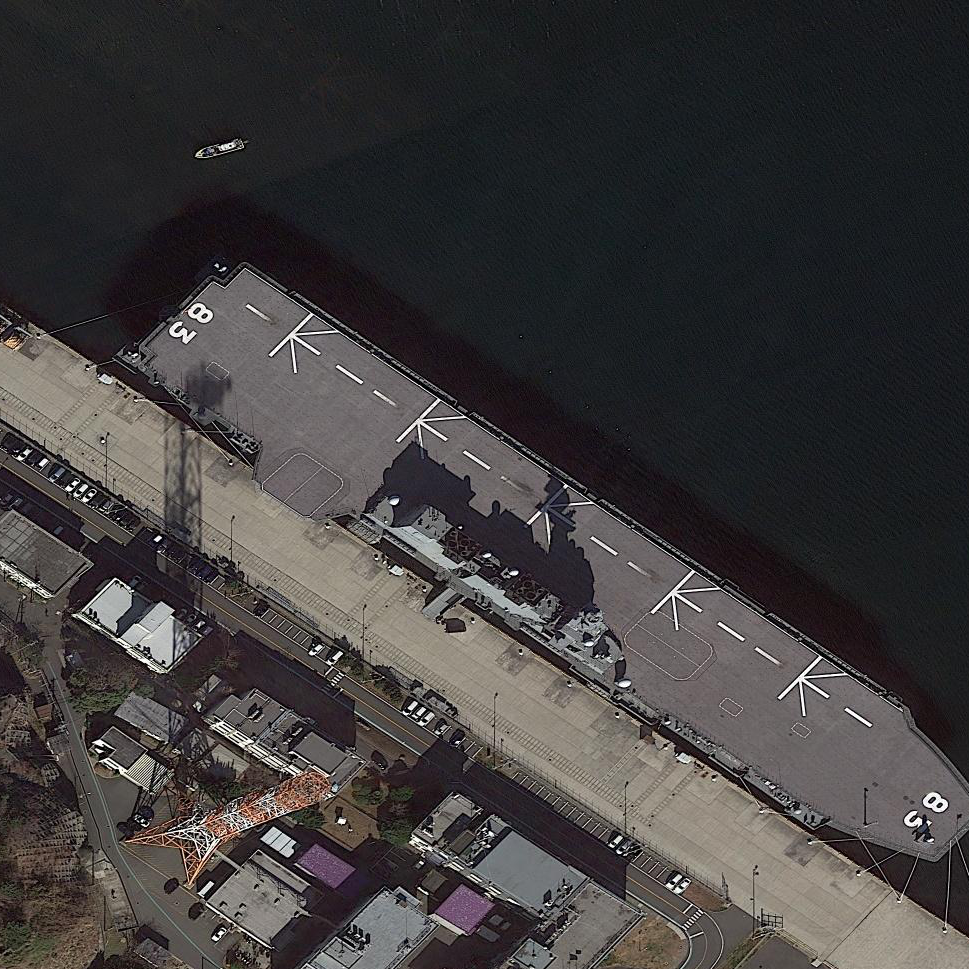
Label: assault